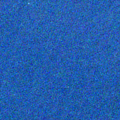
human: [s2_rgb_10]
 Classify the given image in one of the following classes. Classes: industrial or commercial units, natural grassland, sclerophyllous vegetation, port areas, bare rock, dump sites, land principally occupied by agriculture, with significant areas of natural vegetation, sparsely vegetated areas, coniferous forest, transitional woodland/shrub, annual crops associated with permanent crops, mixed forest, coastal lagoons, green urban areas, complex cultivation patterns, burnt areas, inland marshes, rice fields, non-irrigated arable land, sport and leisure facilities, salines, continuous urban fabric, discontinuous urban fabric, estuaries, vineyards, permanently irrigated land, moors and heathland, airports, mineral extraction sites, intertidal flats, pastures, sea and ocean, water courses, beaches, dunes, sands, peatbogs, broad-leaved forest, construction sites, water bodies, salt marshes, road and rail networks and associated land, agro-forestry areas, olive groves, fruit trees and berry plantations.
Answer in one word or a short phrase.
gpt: sea and ocean